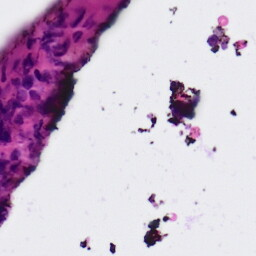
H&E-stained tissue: Ovarian